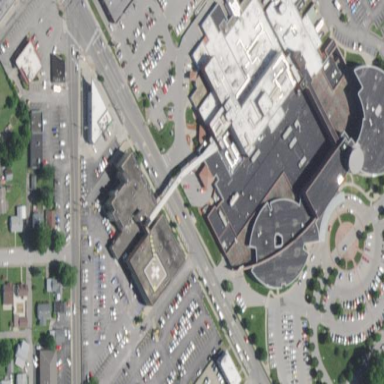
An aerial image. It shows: Hospital building.